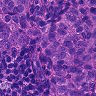
Metastatic tissue present: yes